Aerial crown-view tile of a tropical tree (Barro Colorado Island, Panama), acquired 20250616:
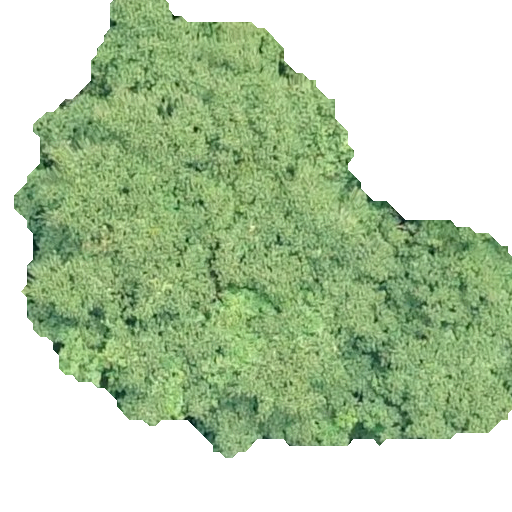
Species: Tachigali panamensis
GBIF accepted scientific name: Tachigali panamensis
Crown area: 226.063 m²